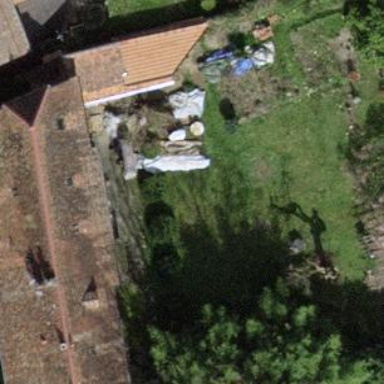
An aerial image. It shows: Garden surrounded by fence.